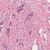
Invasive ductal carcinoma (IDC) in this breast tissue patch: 1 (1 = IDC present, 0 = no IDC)